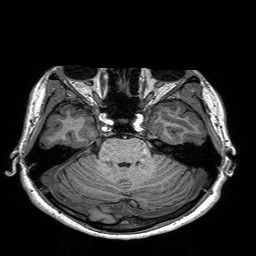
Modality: T1w
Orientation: coronal
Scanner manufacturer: siemens
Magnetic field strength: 3 T
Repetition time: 2.3 s
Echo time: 0.00298 s